Question: I want to download an Excel file from Sharepoint and use it as input for a tFileInputExcel component. tHttpRequest seems to be the only component able to download files from a sharepoint server with authentication.
What of course works is to download the file via tHttpRequest, write the response to a file, and load that file with the tFileInputExcel component.

However, I do not want an intermediate file and use the "stream" functionality of the tFileInputExcel component. What I do not achieve is to convert the downloaded content into a stream that is usable by the excel component:
'''
((java.io.InputStream)globalMap.get("what goes here? And where does it come from?"))
'''
<URL> using the tFileFetch component, but this component is not able to download from sharepoint with authentication.
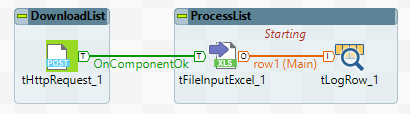
Answer: I extended the tHttpRequest component and created tHttpRequestEx. The new component saves a ByteArrayInputStream to the global map which can be read from the tFileInputExcel component:
'''
((java.io.ByteArrayInputStream)globalMap.get("tHttpRequestEx_1_INPUT_STREAM"))
'''
<URL>
Of course this has the big disadvantage to use a non-standard component. It may be the better solution to stick with the file download, and use tCreateTemporaryFile to deal with the complexity of creating and deleting a file.